Brain MRI, t2w sequence, axial 2D slice.
Patient: age 21, sex F, weight 78 kg, height 1.78 m
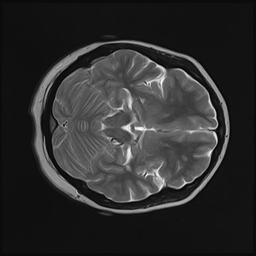